Question: I know there is a somewhat simple solution here, I can't quite wrap my head around it though.
I have a user generated .plist file that can have a (reasonable) infinite amount of nested trees in it. What I'm wanting to do is create a folder structure based on how the plist is nested.

Since I do not know how deep the main dictionary goes I cant figure out how to loop through it and tell it to create a directory then dive into that and create directories within it.
I know how to create folders its iterating through the entire list is what is throwing me off. I'm pretty sure I need a separate recursive method just am not sure where to begin. Key "Children" and "Name" are what I'm using to create the list. Any help would be great.
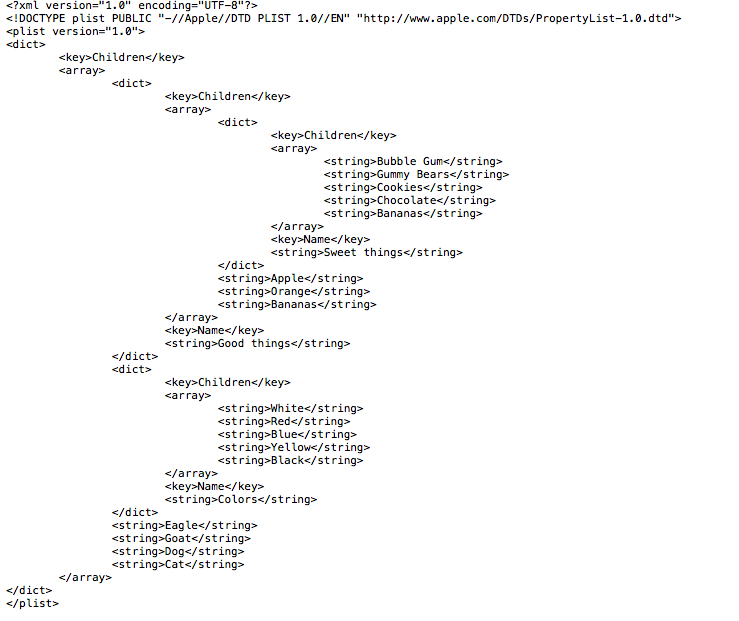
Answer: I'd start with defining a path to the directory where you want to create the directory structure. Then call the function to build the directory structure.
'''
NSString *pathToDirectory = @"./";
[self buildDirectoriesAtPath: pathToDirectory fromDictionary: dictionary];
'''
The function '-buildDirectoriesAtPath:fromDictionary:' is recursive and would look something like this:
'''
- (void) buildDirectoriesAtPath: (NSString *) filepath fromDictionary: (NSDictionary *) dictionary {
for (NSString *key in dictionary.allKeys) {
if ([key isEqualToString: @"Children"]) {
NSArray *children = [dictionary objectForKey: key];
for (id object in children) {
if ([object isKindOfClass: [NSDictionary class]]) {
NSDictionary *directoryInfo = (NSDictionary *) object;
NSString *directoryName = [directoryInfo objectForKey: @"Name"];
NSString *directoryPath = [NSString stringWithFormat: @"%@%@", filepath, directoryName];
// Create directory
NSLog(@"Creating directory: %@", directoryPath);
// Create subdirectories
NSArray *subdirectories = [directoryInfo objectForKey: @"Children"];
for (id directory in subdirectories) {
if ([directory isKindOfClass: [NSString class]]) {
NSString *subdirectoryName = (NSString *) directory;
NSString *subdirectoryPath = [NSString stringWithFormat: @"%@/%@", directoryPath, subdirectoryName];
// Create directory
NSLog(@"Creating directory: %@", subdirectoryPath);
}
else if ([directory isKindOfClass: [NSDictionary class]]) {
NSDictionary *subdirectory = (NSDictionary *) directory;
NSString *subdirectoryName = [subdirectory objectForKey: @"Name"];
NSString *subdirectoryPath = [NSString stringWithFormat: @"%@/%@/", directoryPath, subdirectoryName];
[self buildDirectoriesAtPath: subdirectoryPath fromDictionary: (NSDictionary *) directory];
}
}
}
else if ([object isKindOfClass: [NSString class]]) {
NSString *directoryName = (NSString *) object;
NSString *directoryPath = [NSString stringWithFormat: @"%@%@", filepath, directoryName];
// Create directory
NSLog(@"Creating directory: %@", directoryPath);
}
}
}
}
}
'''
If there's anything you'd like clarified in this, don't hesitate to ask. :)